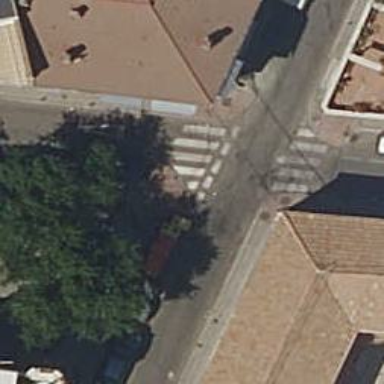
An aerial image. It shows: Marked crossing on the road.